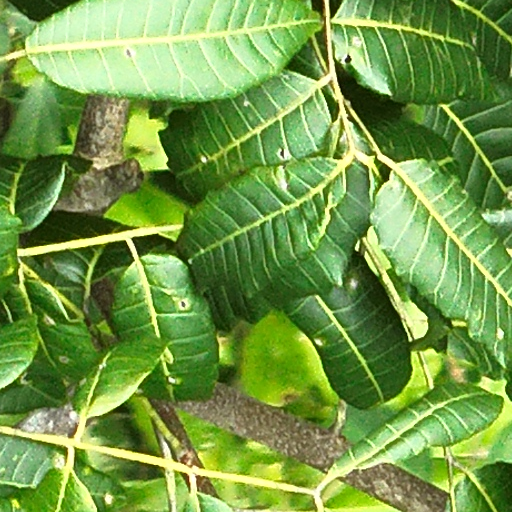
Species: Astronium graveolens
GBIF accepted scientific name: Astronium graveolens
Crown area (m\u00b2): 103.086